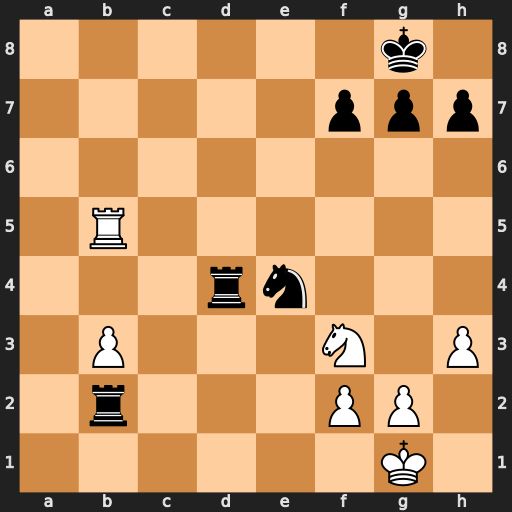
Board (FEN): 6k1/5ppp/8/1R6/3rn3/1P3N1P/1r3PP1/6K1
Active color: w
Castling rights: -
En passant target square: -
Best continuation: Rb8+ Rd8 Rxd8#